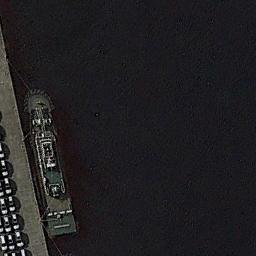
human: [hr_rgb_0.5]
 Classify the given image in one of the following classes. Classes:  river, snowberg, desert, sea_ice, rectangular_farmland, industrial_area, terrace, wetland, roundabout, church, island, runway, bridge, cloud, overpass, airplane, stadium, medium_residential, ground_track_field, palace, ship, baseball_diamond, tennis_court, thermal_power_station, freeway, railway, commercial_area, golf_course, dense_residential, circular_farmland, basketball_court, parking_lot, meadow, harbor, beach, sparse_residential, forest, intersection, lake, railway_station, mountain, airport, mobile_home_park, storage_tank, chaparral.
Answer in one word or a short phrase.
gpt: ship